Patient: sex M, age 64
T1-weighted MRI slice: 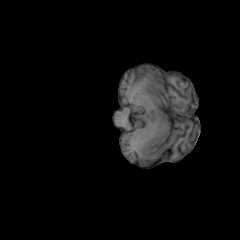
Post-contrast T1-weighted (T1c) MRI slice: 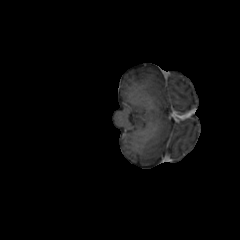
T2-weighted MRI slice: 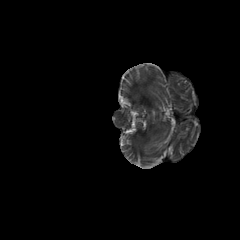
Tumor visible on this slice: no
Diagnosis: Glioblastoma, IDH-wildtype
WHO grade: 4